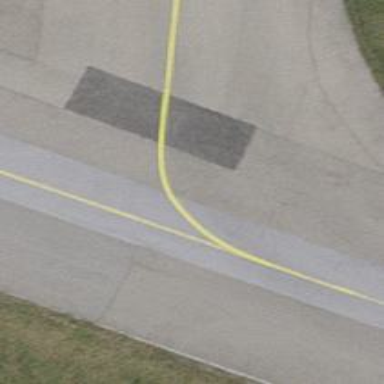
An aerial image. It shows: Image of taxiway at airport.